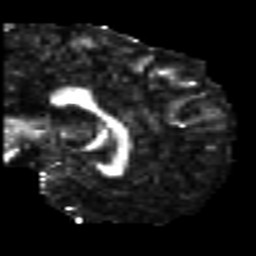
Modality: FA
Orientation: sagittal
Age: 49
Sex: male
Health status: healthy
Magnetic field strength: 3 T
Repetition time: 7 s
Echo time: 0.0926 s